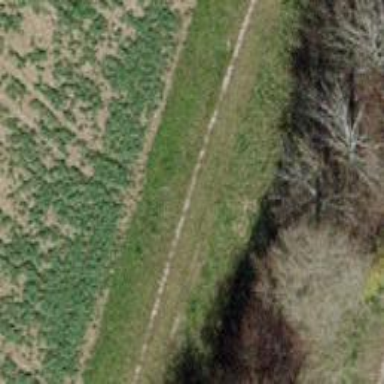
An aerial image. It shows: Agricultural path with grade 4 track type suitable for agricultural vehicles.